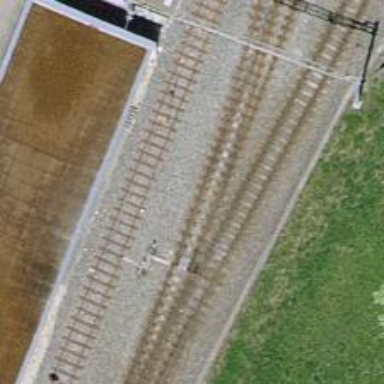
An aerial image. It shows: Railway switch.